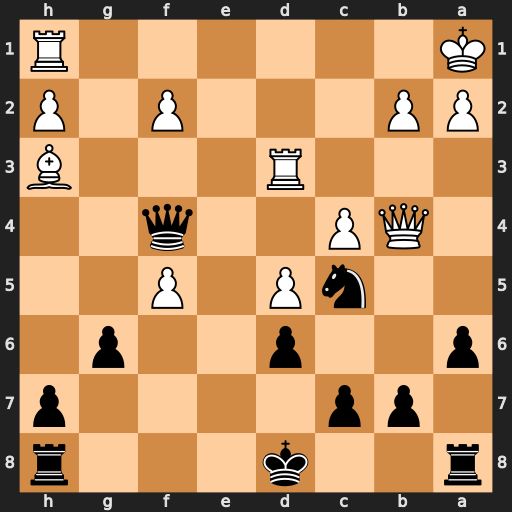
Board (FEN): r2k3r/1pp4p/p2p2p1/2nP1P2/1QP2q2/3R3B/PP3P1P/K6R
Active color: b
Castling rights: -
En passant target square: -
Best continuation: Nxd3 Qxb7 Ke7